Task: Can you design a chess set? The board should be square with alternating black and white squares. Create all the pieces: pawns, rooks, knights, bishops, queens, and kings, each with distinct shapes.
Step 2883:
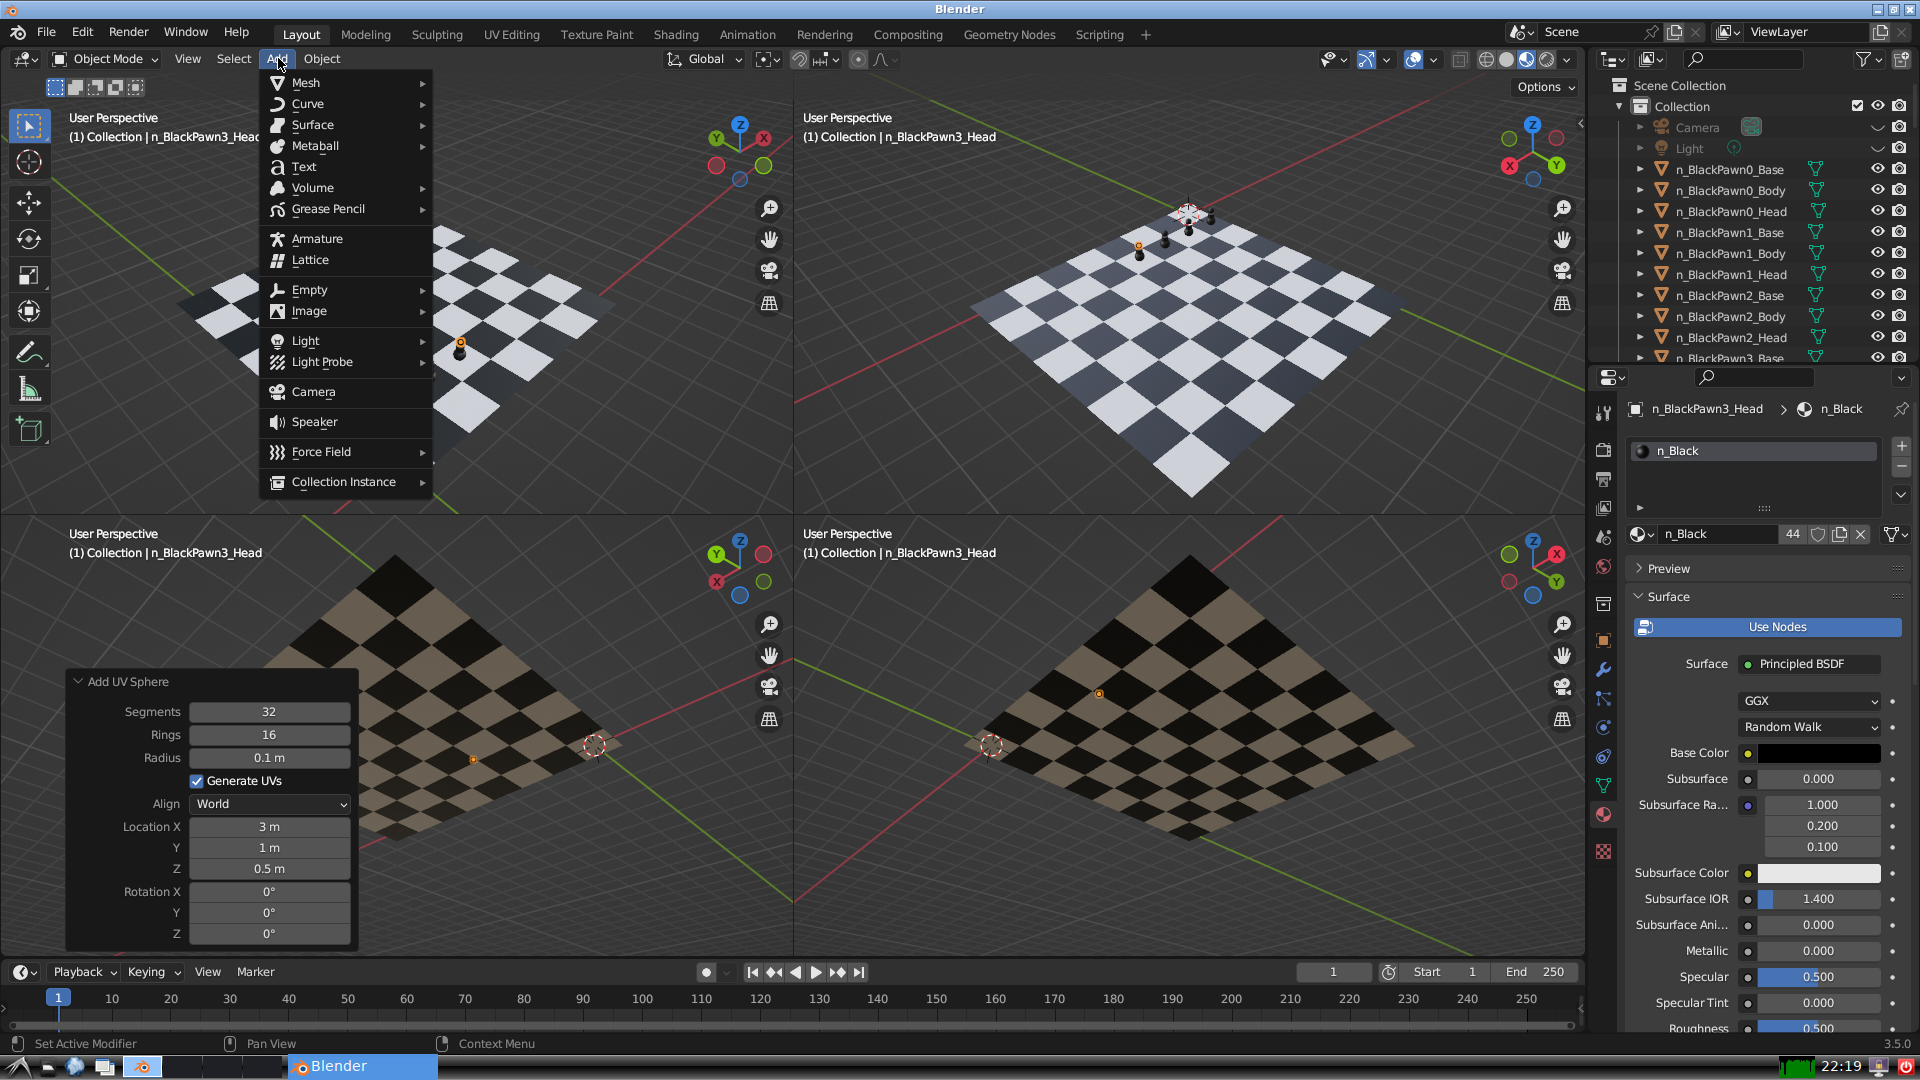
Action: {"mouse_move": [304, 82]}